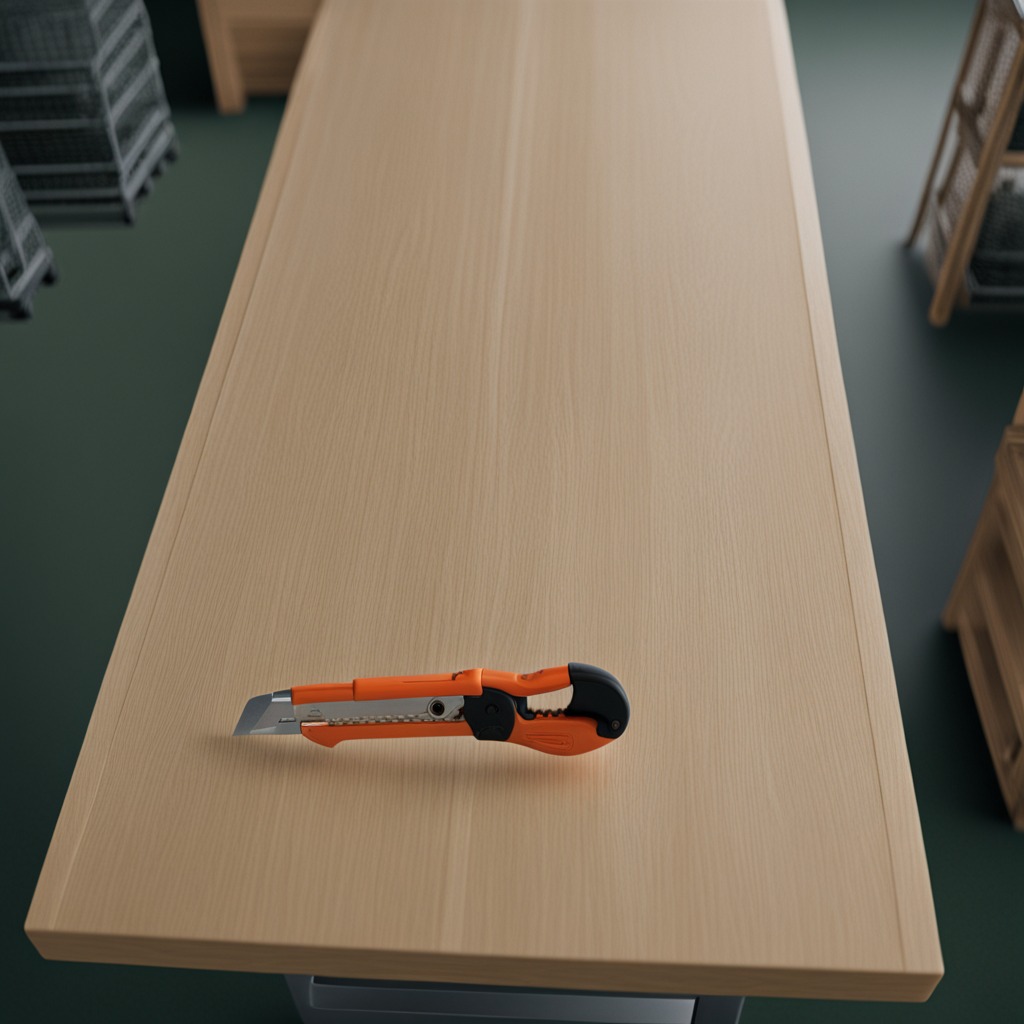
A utility knife is lying on a workbench inside a coastal fishing gear workshop.